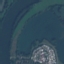
Land use / land cover class: River